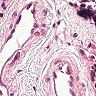
Metastatic tissue present: no